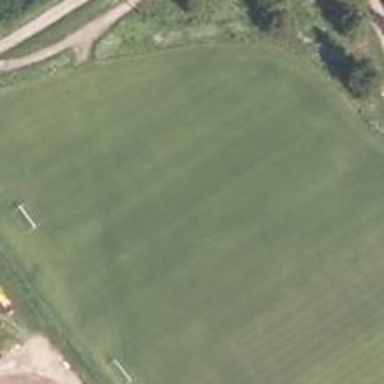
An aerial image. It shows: Artificial turf pitch for leisure land.